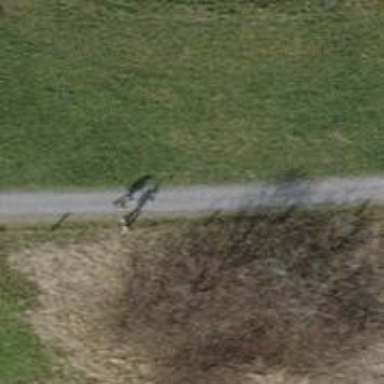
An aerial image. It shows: Compacted path.